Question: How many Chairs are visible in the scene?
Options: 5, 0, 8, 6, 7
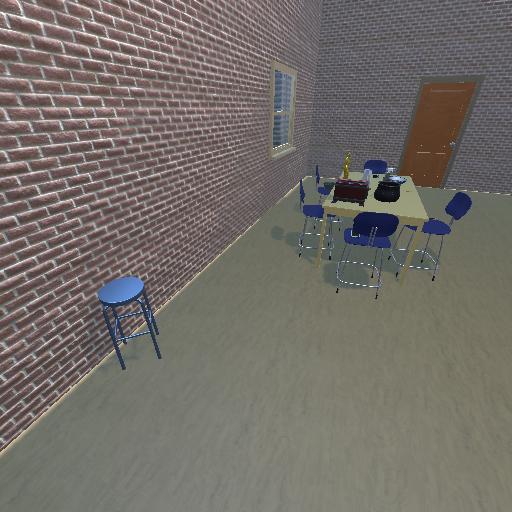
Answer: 5